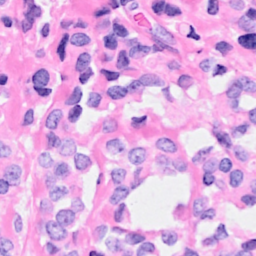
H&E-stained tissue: Breast